Question: I was questioned by a colleague about the design pattern of my implementation of a WCF windows service in a ASP.net client application and I really could not tell whether it is or !
Here is the implementation:
- - - -
I was always thinking of it as an implementation of pattern, but really I can not tell why isn't it !
I have read all the posts here in SO, GoF and wikipedia but it really makes no sense!
From my understanding, Both patterns , both am I missing a point?
Here's from GoF:
> The key difference between these patterns lies in their intents.
Adapter focuses on resolving incompatibilities between two existing
interfaces. It doesn't focus on how those interfaces are implemented,
nor does it consider how they might evolve independently. It's a way
of making two independently designed classes work together without
reimplementing one or the other. Bridge, on the other hand, bridges an
abstraction and its (potentially numerous) implementations. It
provides a stable interface to clients even as it lets you vary the
classes that implement it. It also accommodates new implementations as
the system evolves.
I don't fully understand the above statement,
1. Does it mean that if I vary the adaptee or change the implementation of the original interface at design time then it is Bridge Pattern?
2. The differences sounds trivial, Is there any other differences in implementation/abstcation?
3. How can anyone tell what implementation is used after development?
4. Can anyone give me a good example of bridge pattern and how it can be changed during software lifecycle?
Update:
Again from GoF:
> Remember that an adapter makes two existing interfaces work together
as opposed to defining an entirely new one.
Does it mean that changing the existing interface so that it can work with another interface is an implementation of ?
Update2:
Just found this incredible article: <URL>
This is true Bridge Patter structure:
I was missing the fact that the Bridge pattern lets you combine the different abstractions and implementations and them independently

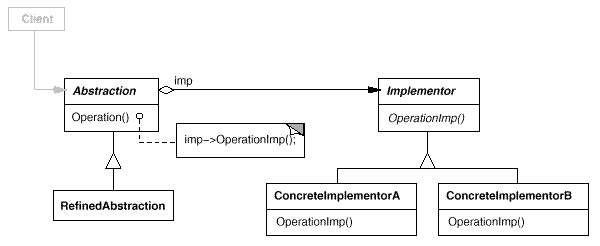
Answer: I think you don't have pure GoF pattern here. It's something between Decorator and Adapter. You are changing interface of service client (adapting it to your needs). But also you are adding new responsibilities to client (logging and error handling) - thats a decorating part. If you would stay with original service interface, it would be pure Decorator.
UPDATE: Any usage of inheritance does not mean, that we are using some GoF pattern. There are several things your current architecture missing to be Bridge:
- - -